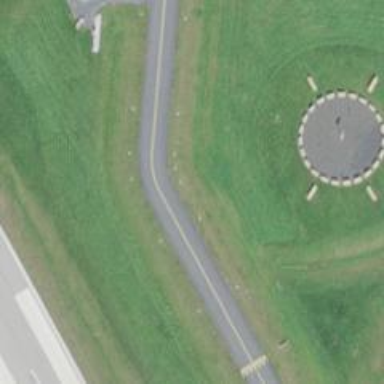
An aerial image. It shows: Image of taxiway at airport.